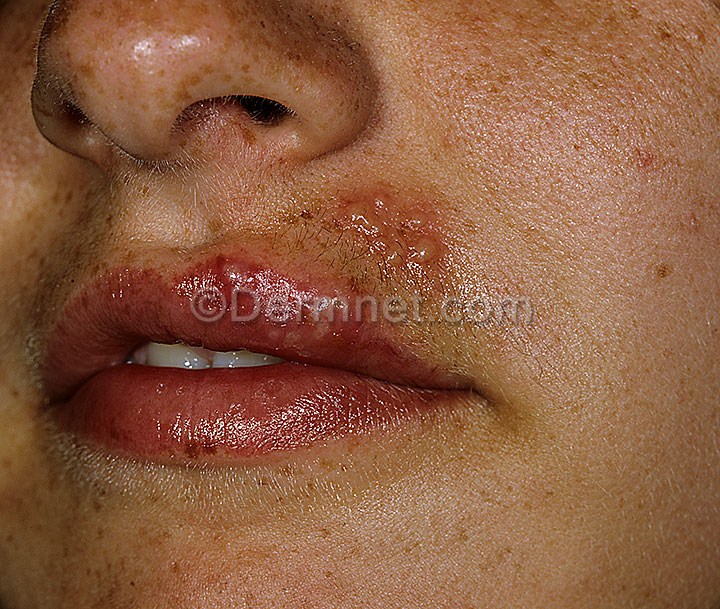
Disease: Warts Molluscum and other Viral Infections